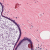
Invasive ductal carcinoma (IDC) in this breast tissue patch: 0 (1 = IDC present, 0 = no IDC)